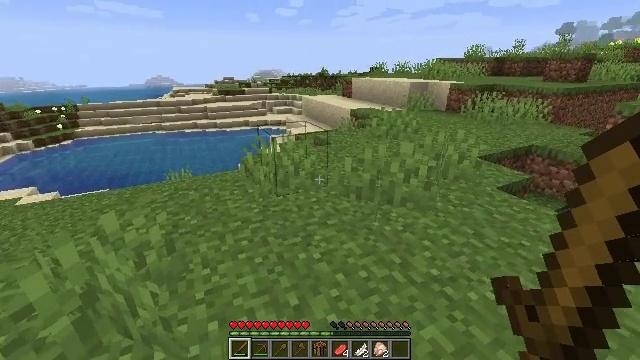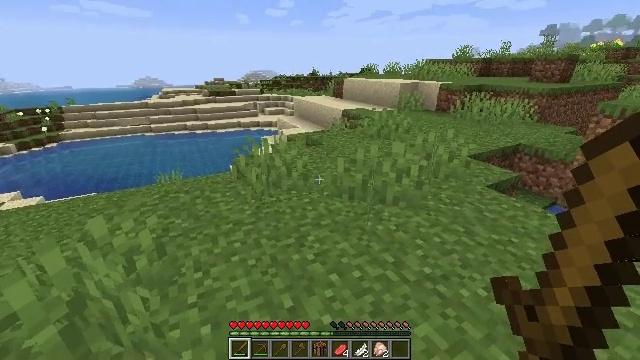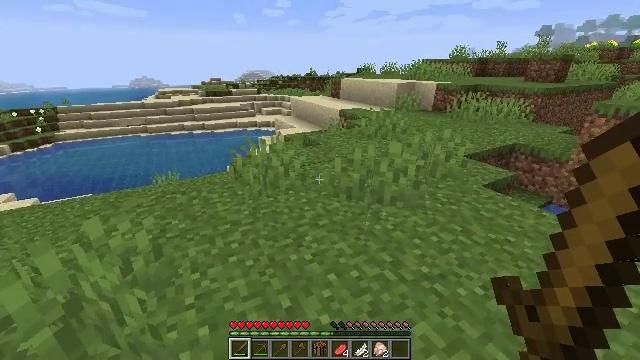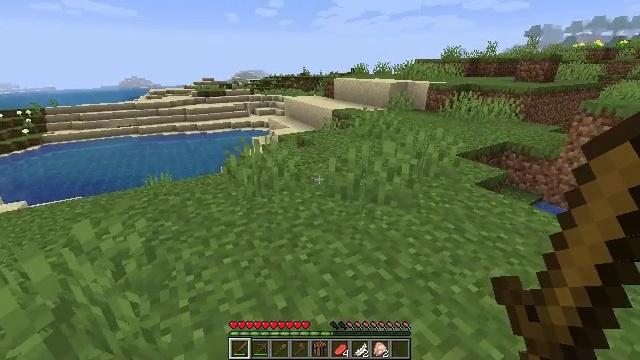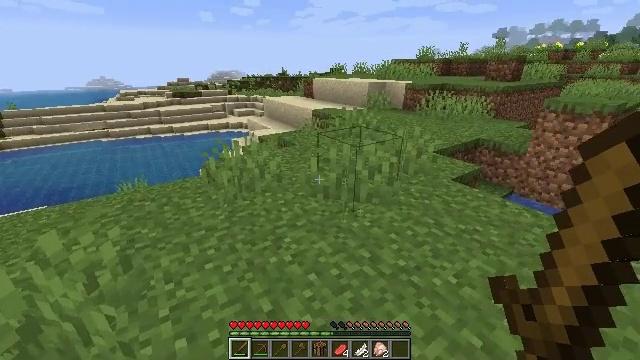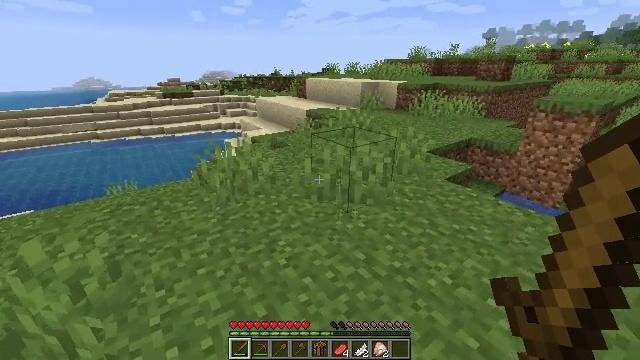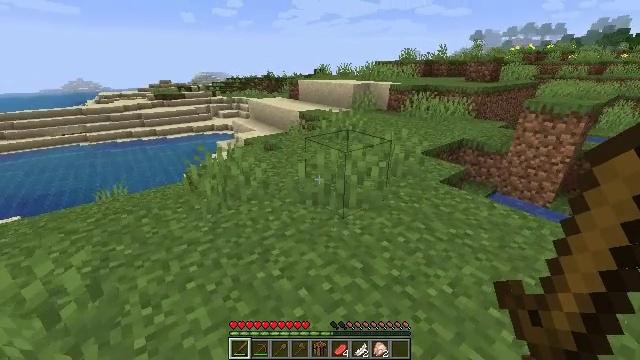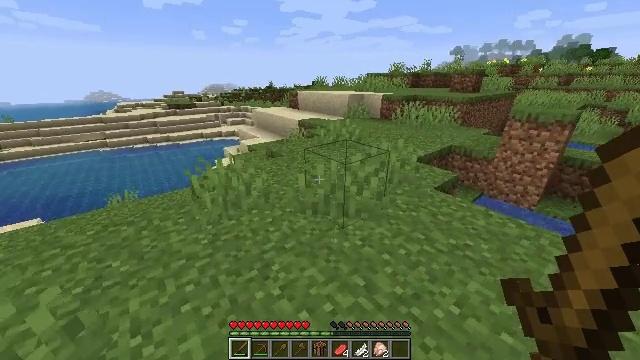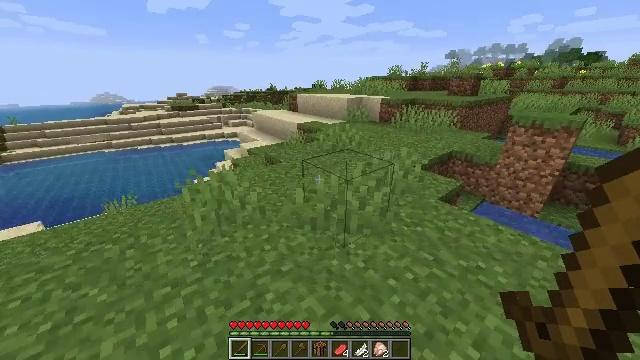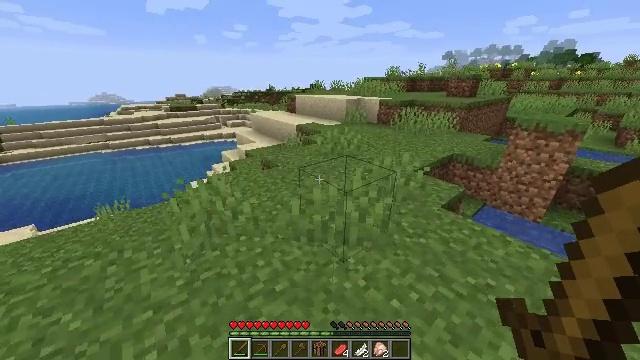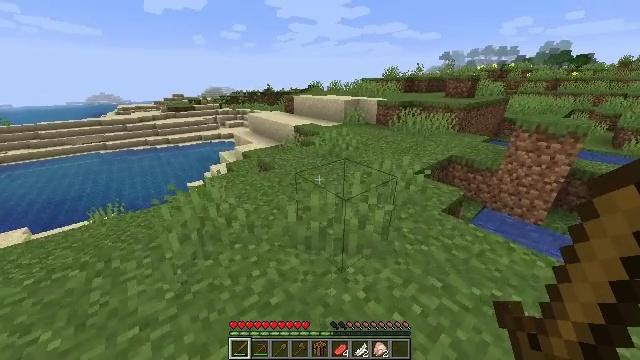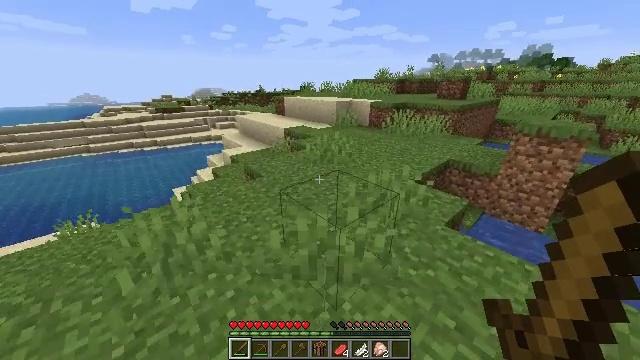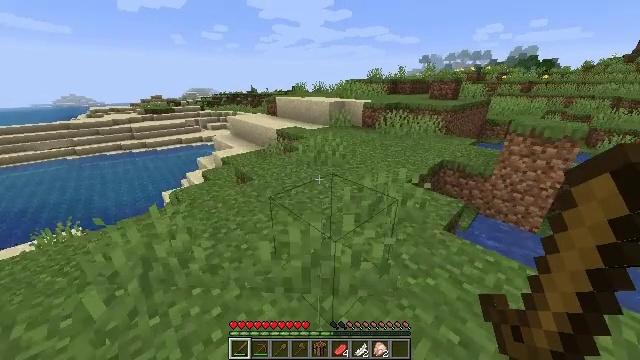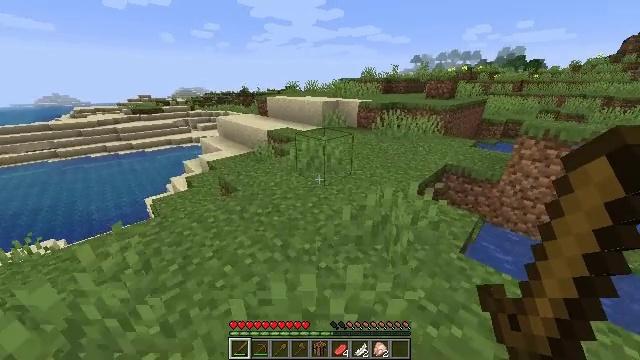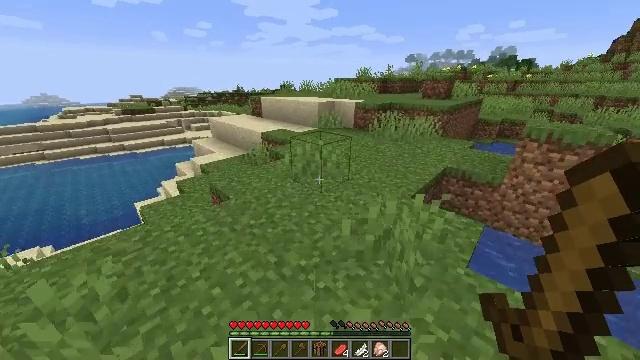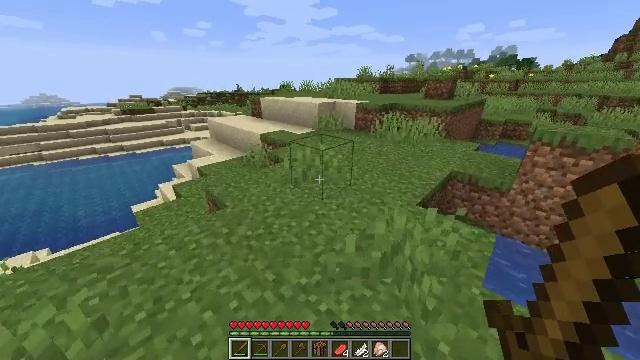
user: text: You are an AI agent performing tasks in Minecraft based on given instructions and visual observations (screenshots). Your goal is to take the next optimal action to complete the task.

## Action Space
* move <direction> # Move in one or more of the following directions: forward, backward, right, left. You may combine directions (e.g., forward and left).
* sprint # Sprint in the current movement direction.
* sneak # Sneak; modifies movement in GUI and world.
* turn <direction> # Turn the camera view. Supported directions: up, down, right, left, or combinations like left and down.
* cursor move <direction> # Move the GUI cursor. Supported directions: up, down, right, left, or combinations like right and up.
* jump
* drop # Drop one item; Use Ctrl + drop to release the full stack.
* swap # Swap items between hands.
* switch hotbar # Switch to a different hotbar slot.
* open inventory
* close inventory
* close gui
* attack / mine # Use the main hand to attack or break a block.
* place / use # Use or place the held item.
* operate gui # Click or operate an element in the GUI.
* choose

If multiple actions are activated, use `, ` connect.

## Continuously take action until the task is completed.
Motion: motion action
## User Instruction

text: Collect the grass block using a shovel.
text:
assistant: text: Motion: sprint, turn right
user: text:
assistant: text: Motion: sprint
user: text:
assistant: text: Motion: sprint, turn right
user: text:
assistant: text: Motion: sprint, turn right
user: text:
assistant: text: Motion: move forward, sprint, turn right
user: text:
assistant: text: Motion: move forward, sprint, turn right
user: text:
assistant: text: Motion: move forward, sprint
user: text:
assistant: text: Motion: move forward, sprint
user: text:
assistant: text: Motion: move forward, sprint
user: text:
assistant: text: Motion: move forward, sprint
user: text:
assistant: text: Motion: move forward, sprint, turn right
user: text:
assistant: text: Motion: move forward, sprint, turn right
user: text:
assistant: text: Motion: move forward, sprint, turn right
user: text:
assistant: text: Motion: move forward, sprint, turn right
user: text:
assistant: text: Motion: move forward, sprint
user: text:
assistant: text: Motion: move forward, sprint
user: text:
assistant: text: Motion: move forward, sprint
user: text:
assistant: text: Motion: move forward, sprint
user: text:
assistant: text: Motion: move forward, sprint
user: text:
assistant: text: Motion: move forward, sprint
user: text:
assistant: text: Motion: move forward, sprint
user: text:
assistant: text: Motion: move forward, sprint
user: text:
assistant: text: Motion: move forward, sprint
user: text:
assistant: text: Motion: move forward, sprint
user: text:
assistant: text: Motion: move forward, sprint, turn right
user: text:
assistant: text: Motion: move forward, sprint
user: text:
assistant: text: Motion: move forward, sprint
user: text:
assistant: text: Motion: move forward, sprint, turn right
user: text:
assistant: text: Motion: move forward, sprint, turn right
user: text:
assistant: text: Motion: move forward, sprint, turn right